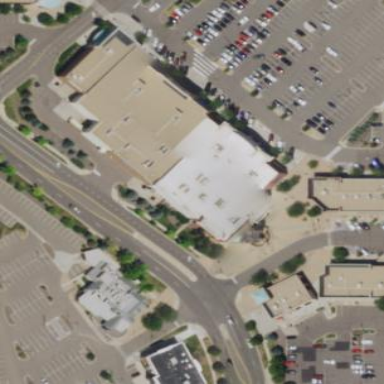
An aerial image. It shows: Department store building.